Question: I am working with a dataset (<URL> on the 195 countries' inflation rates for the <PHONE> period. I'd like to produce chart that describes the distribution of the inflation values across the <PHONE> period. In the meantime I have produced this chart:

My problem with the chart is that I would like to depict a truncated dataset: with inflation values that are in the 99.5% percentile and the outliers being eliminated from the dataset. Any insight is very much appreciated.
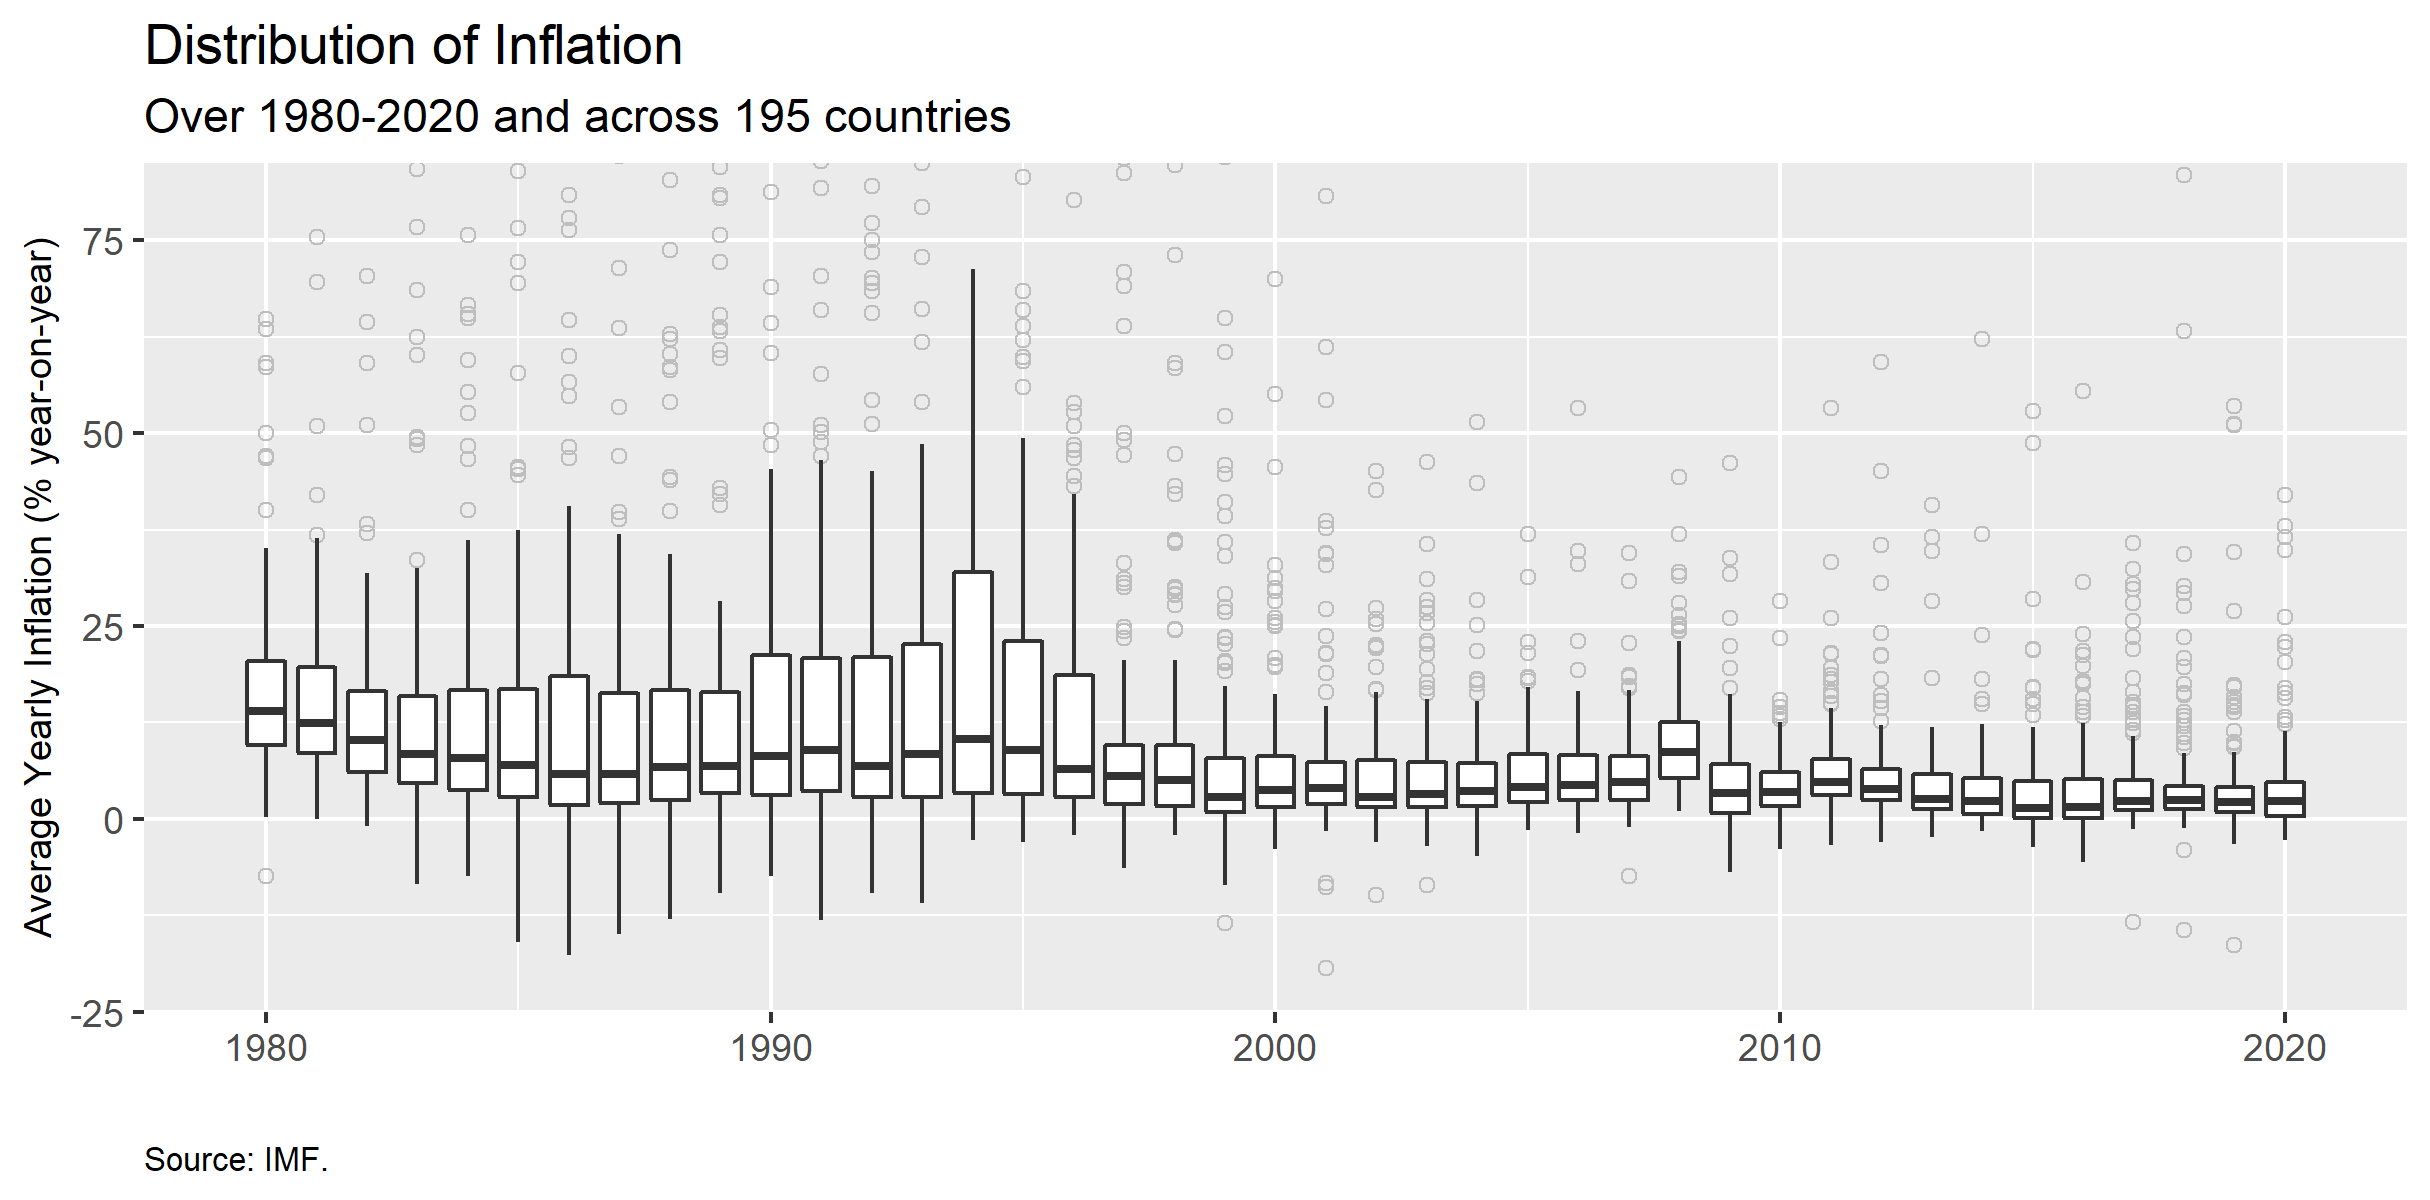
Answer: You could use the 'quantile'-function:
'''
library(dplyr)
data %>%
group_by(year) %>%
filter(value <= quantile(value, 0.995))
'''
removes every value > 99.5 % percentile calculated per year. If you don't want it to be calculated per year, remove the 'group_by()'-line.